Field crop: maize
Growth stage: 2
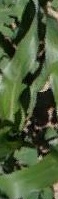
Species: maize